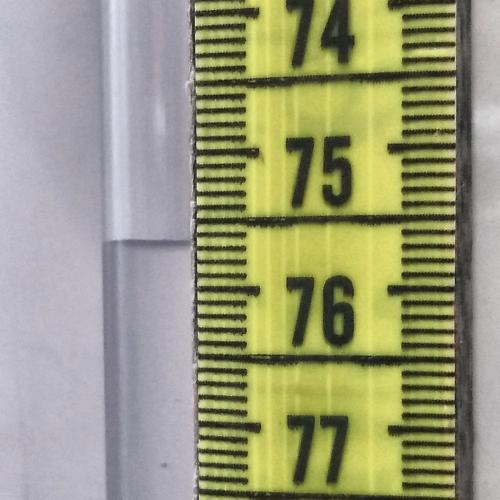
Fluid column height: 75.7 cm